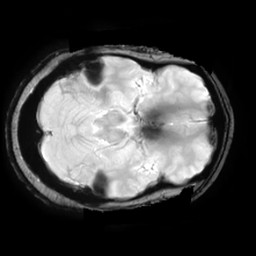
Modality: T2starw
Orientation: axial
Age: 27
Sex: female
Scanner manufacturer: ge
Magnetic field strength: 3 T
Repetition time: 0.65 s
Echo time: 0.02 s